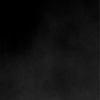
Label: dusty